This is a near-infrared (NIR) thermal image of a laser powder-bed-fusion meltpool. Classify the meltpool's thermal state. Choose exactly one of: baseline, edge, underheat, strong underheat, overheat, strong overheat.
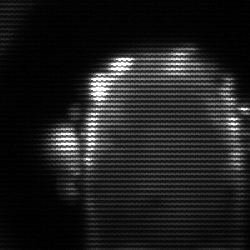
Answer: baseline